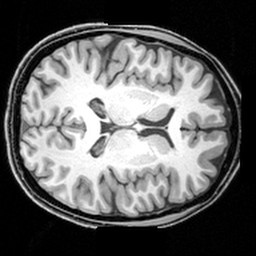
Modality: T1w
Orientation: axial
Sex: female
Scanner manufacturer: siemens
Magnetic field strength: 3 T
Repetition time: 1.9 s
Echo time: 0.00397 s